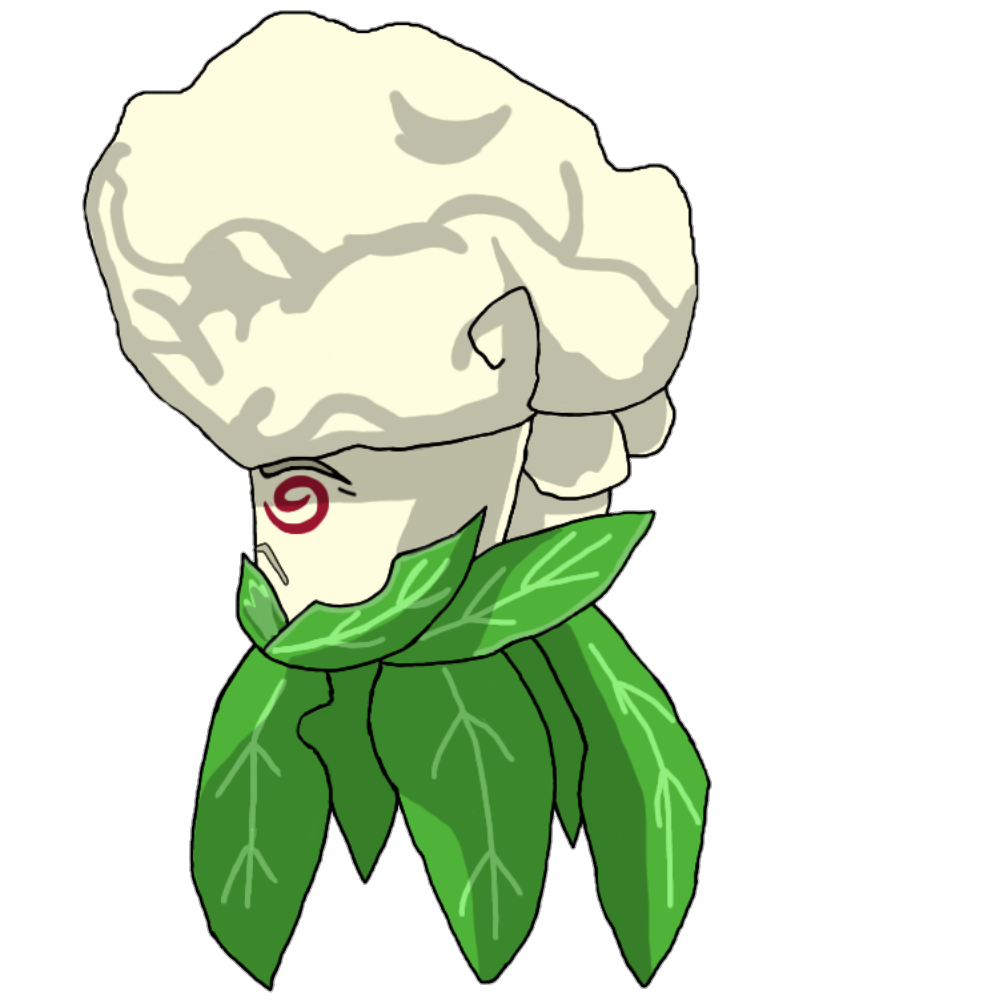
Label: 4_Yes_Chad